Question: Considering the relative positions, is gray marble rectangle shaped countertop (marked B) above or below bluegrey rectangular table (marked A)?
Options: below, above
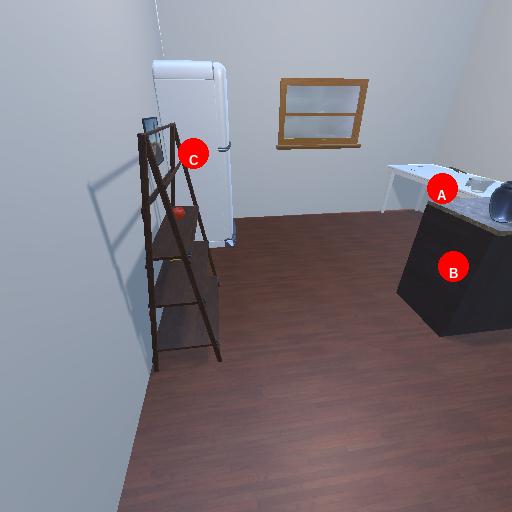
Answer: below